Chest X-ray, PA view. Patient: 36 years old, sex F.
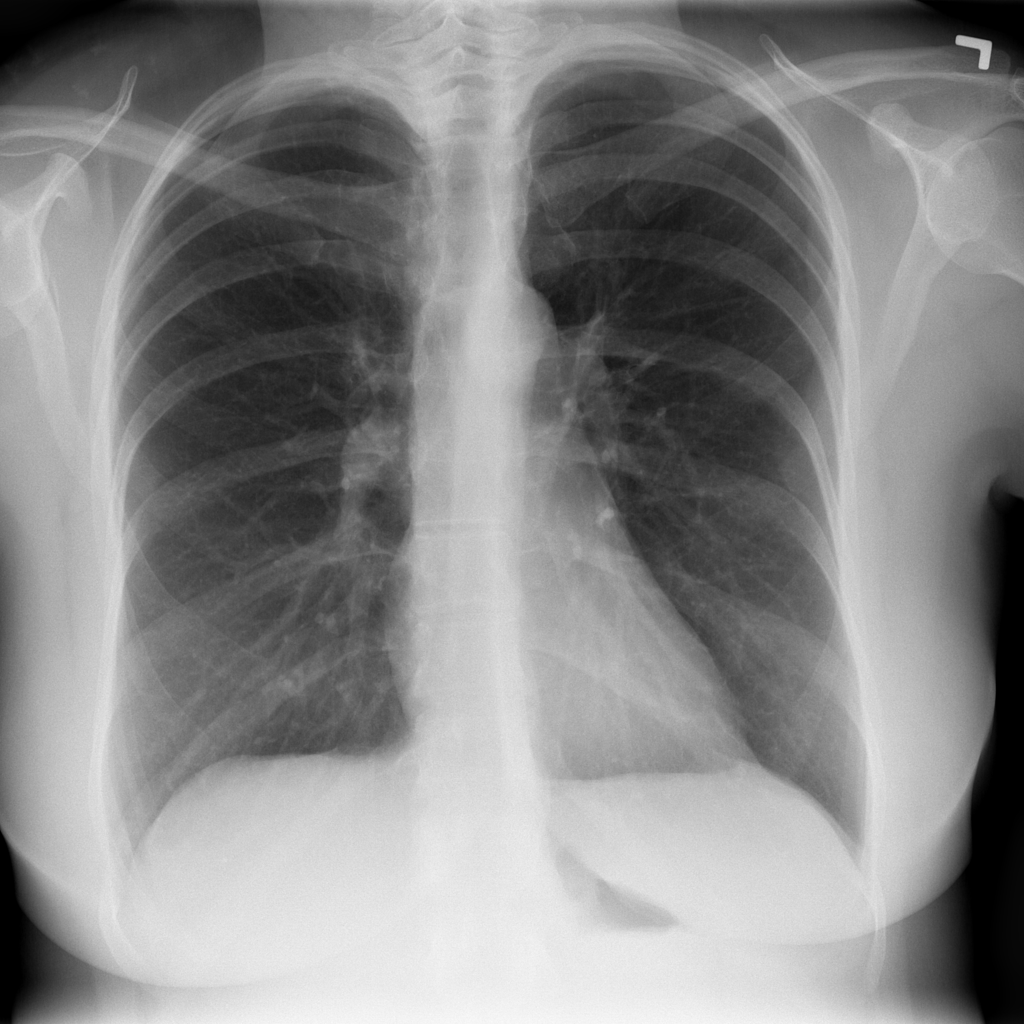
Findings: No Finding